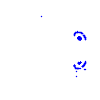
Particle: pion